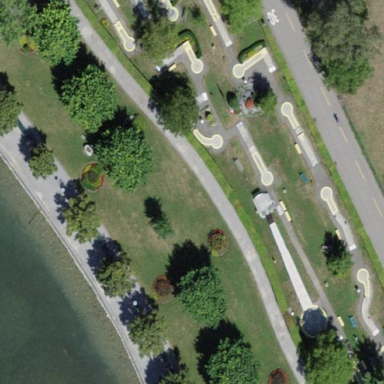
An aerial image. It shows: Miniature golf course.